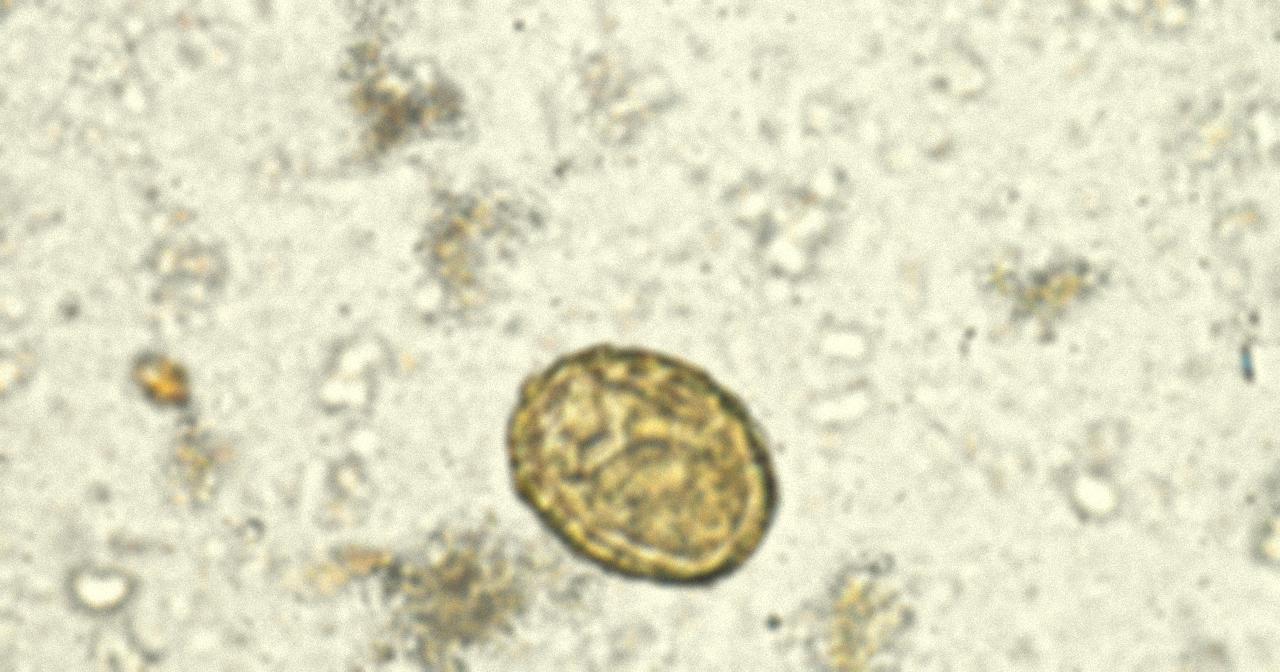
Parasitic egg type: Ascaris lumbricoides